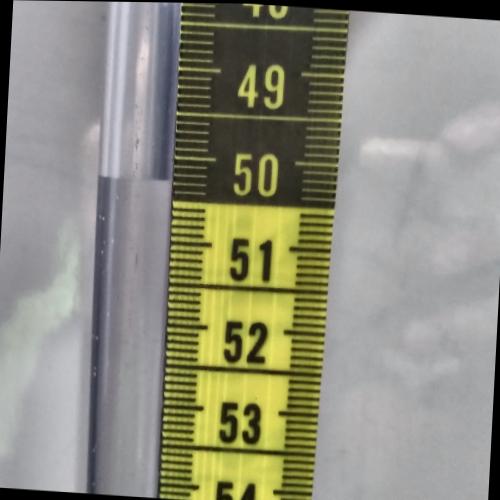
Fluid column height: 50.3 cm